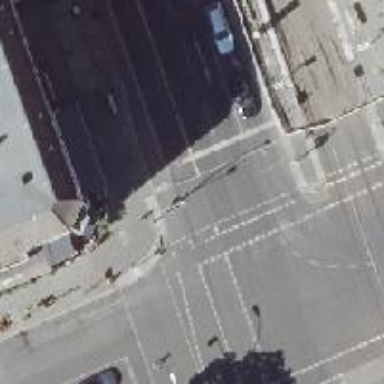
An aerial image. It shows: Road with traffic signals.